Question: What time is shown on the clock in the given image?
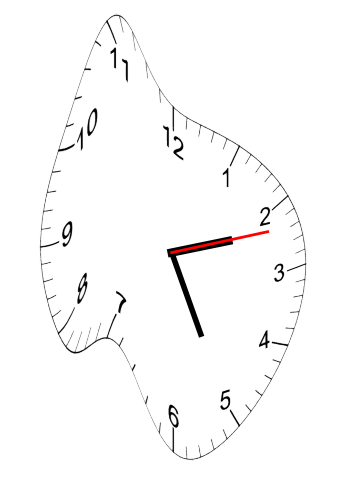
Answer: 02:25:12